Interaction volume radius: 10 \u00c5
Interaction volume height: 20 \u00c5
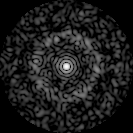
Disorder parameter: 0.8295